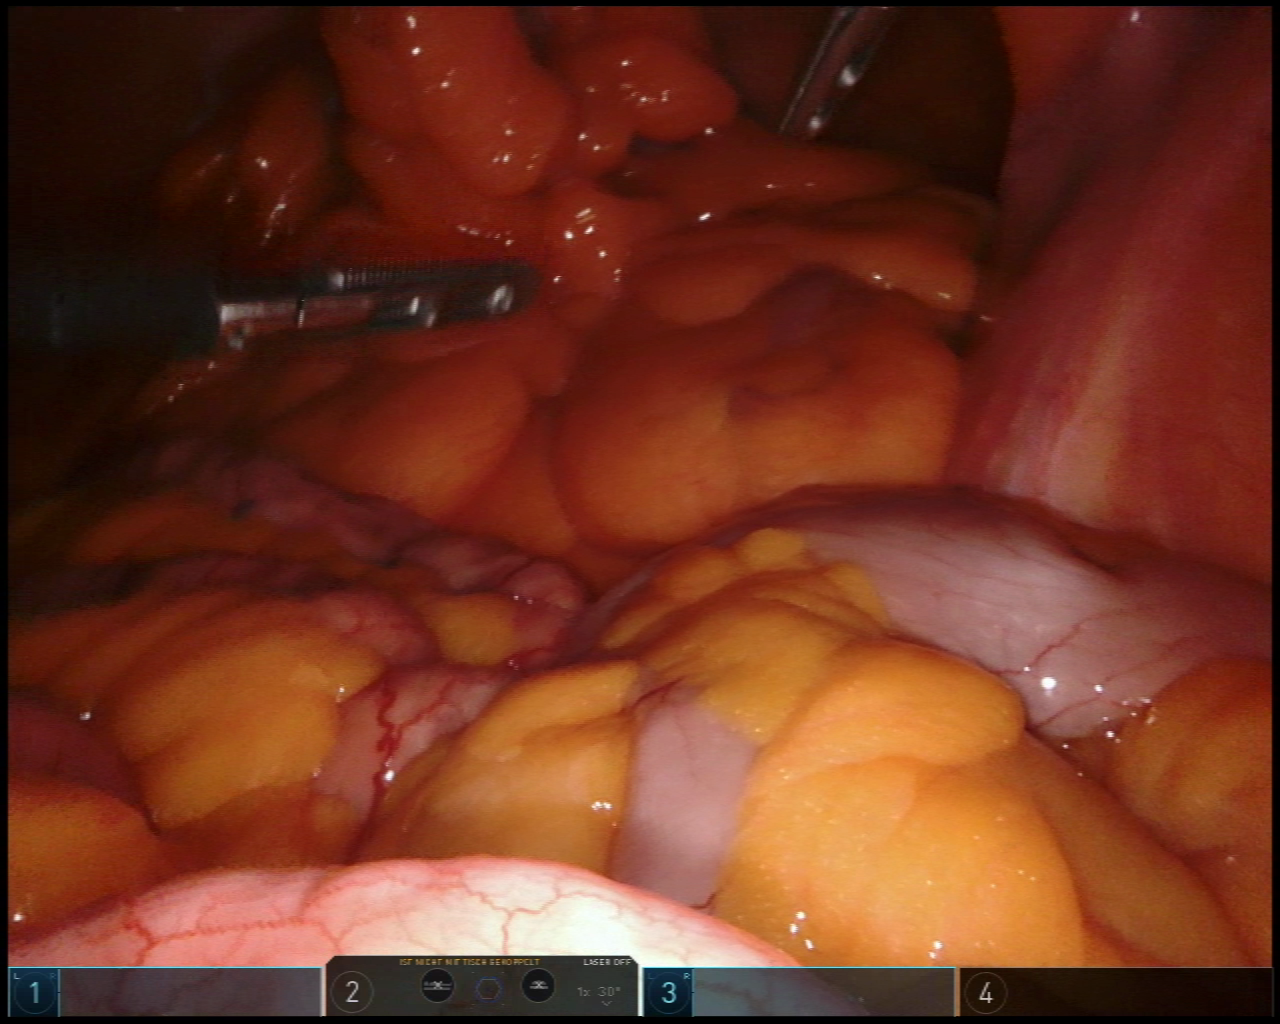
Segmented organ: small_intestine
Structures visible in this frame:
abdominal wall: yes
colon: no
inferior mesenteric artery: no
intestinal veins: no
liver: no
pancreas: no
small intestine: yes
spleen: no
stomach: no
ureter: no
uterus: no
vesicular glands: no